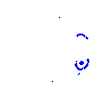
Particle: proton